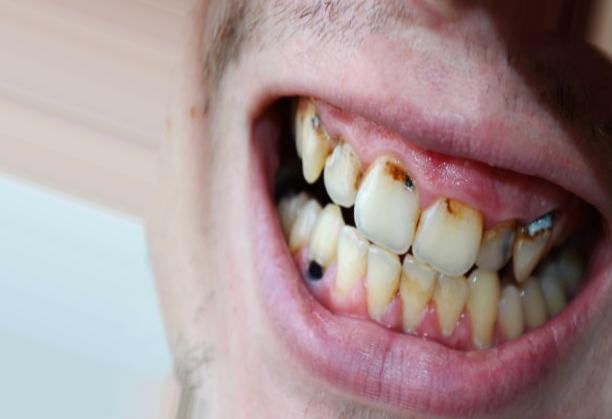
Condition: Caries